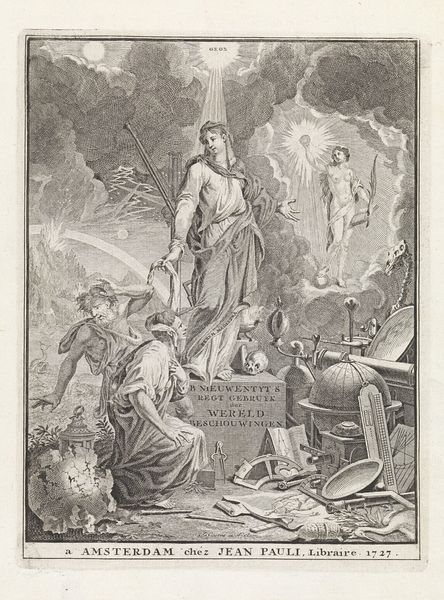
Titel: Wereldbeschouw leidt naar Waar Geloof
Künstler: Jan Goeree
Standort: Amsterdam
Institution: Rijksmuseum
Schlagwörter: femme, soleil, globe, crane, sextan, sextant